Question: I am working on my 2nd project with Entity Framework and I would like to read some opinions about if the code below its good coding practice of not.
My proposed architecture is this:

So, the website calls the business logic, business rules are evaluated there.
THen it calls the DALFacade, its just that its invisible for the upper layers whether if we are accessing db2 or sql server.
The EF DAL, its the one in charge of talking with database, CODE FIRST Approach.
The entities class library is the project with the poco classes.
Utilities its self explanatory, I might put there code like reading properties from active directory.
SO here is my code, I simplified it as much as I could
OnePage:
'''
protected void BtnSubmitRequestClick(object sender, EventArgs e)
{
var ecoBonusWorkflow = new EcoBonusWorkflow
{
IsOnHold = true
};
BusinessLogic.EcoBonusRequestSave(ecoBonusWorkflow);
}
'''
BUsiness Logic:
'''
public static class BusinessLogic
{
public static void EcoBonusRequestSave(EcoBonusWorkflow ecoBonusWorkflow)
{
if (true)
{
DalFacade.EcoBonusRequestSave(ecoBonusWorkflow);
}
}
}
'''
DALFacade:
'''
public static class DalFacade
{
private static readonly UnitOfWork UnitOfWork = new UnitOfWork();
public static void EcoBonusRequestSave(EcoBonusWorkflow ecoBonusWorkFlow)
{
UnitOfWork.EcoBonusWorkflowRepository.InsertEcoBonusWorkflow(ecoBonusWorkFlow);
}
}
'''
Then in the EF Dal class library I use the traditionary EF 4.1 Code First Approach.
I used also Repository Pattern and Unit of Work.
Any observation is welcomed
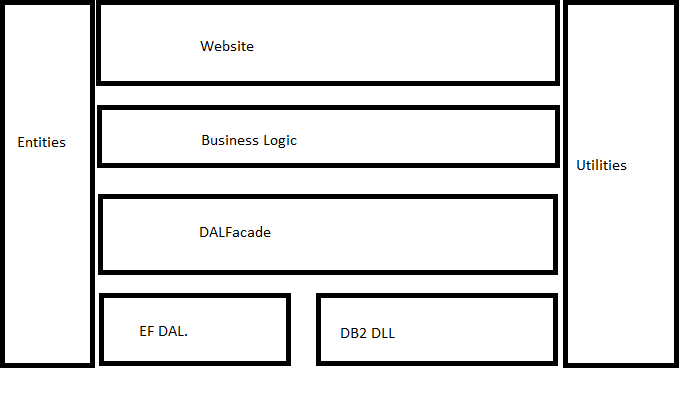
Answer: The inclusion of 'utilities' seems very strange to me. Everything else is decently well named with a pretty specific setup of what exactly it should do, then you have this vaguely named block of 'utilities'.
This isn't any particular coding standard, but I would avoid incorporating 'utilities' into your top level architecture as much as you possibly can. Every project has some folder like that named 'helpers' or 'utilities' and it ends up being a dump for a large amount of miscellaneous code that doesn't seem like it immediately fits anywhere else. This is exactly the way technical debt and spaghetti code begins.
It will probably end up happening no matter what you present unless you are the only developer on the project, but nevertheless I'd avoid legitimizing it.
Also, the inclusion of static classes in your quick-and-dirty alarms me. Aside from the fact that static code hurts testability, the Entity framework is thread-safe. It is up to you to use it in a thread-safe way, so if you have any multithreading or co-processing going on at all your DALFacade is going to randomly throw a ton of errors and be a gigantic headache.
I also don't see any allowance for dependency injection in your design, which again goes to how testable the code is.
EDIT: OK, these were not concessions for Stack, so it's time to introduce the idea of <URL>.
Basically, any time you make something directly depend on something else, such as when you invoke a static class, you are tying these two things together. One part is no longer replaceable without also modifying or replacing the other part. This is A Bad Thing, because it makes refactoring and changes a very large problem. What you want to do instead is to 'loosely couple' these dependencies so you can change parts out without breaking everything. In C#/.NET, you mostly do this with interfaces.
So instead of having "DALFacade" and passing it around directly, you would instead have something to the effect of:
'''
interface IDalFacade
{
int DoAThing();
bool DoAnotherThing();
}
class DalFacade : IDalFacade
{
public int DoAThing()
{
return 0;
}
public bool DoAnotherThing()
{
return false;
}
}
'''
You may then use it in your business logic like so:
'''
class BusinessLogic : IBusinessLogic
{
public IDalFacade DalFacade { get; private set; }
public BusinessLogic() : this(new DalFacade())
{}
public BusinessLogic(IDalFacade dalFacade)
{
this.DalFacade = dalFacade;
}
public void LogicTheThings()
{
this.DalFacade.DoAThing();
}
}
'''
It now no longer matters if DalFacade gets completely trashed or if all of a sudden you need two of them for different things. Or even, truly, if a DalFacade is even passed in. As long as it fulfills the IDalFacade contract, it's perfectly fine. You can still call it with no parameters (it just assumes a specific implementation), but even this is not ideal. Ideally you would want to use a dependency injection library, such as <URL>, which would allow you to make any specific changes even more easily.
This is also useful when attempting to unit test your code, since, as I said, you don't even need an actual DalFacade to do things. You can simply mock out something that fills the IDalFacade contract (using something like <URL>, and you can then test all your code totally separately from anything else in your project.